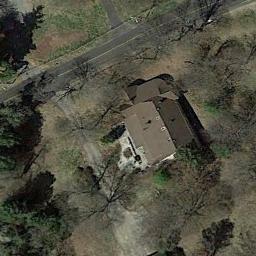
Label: sparse_residential